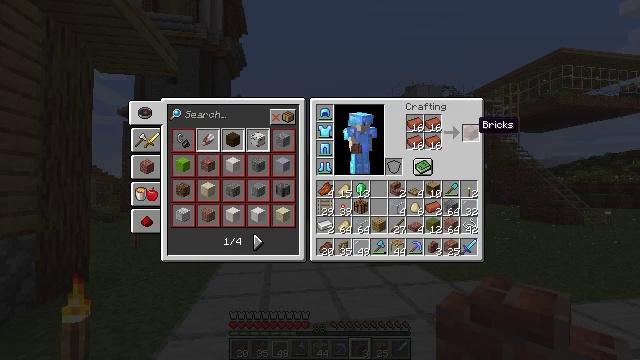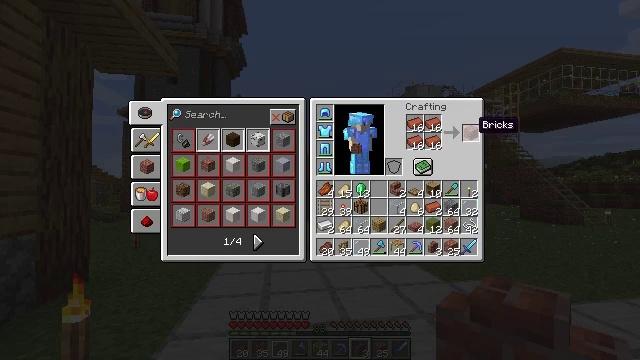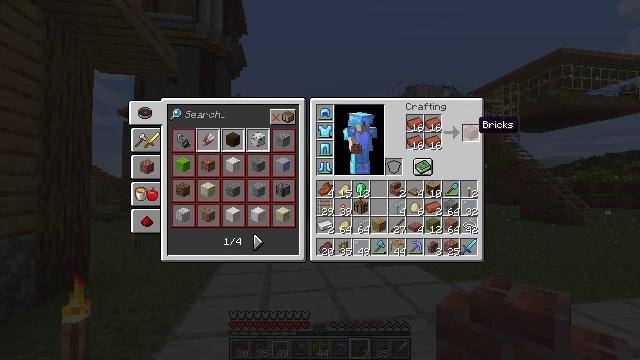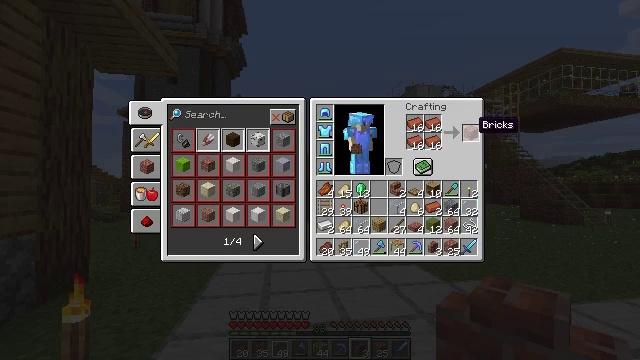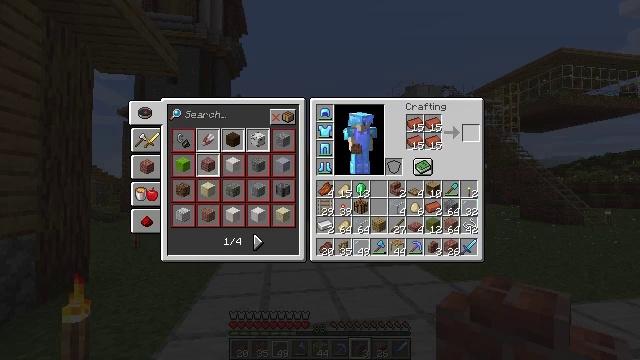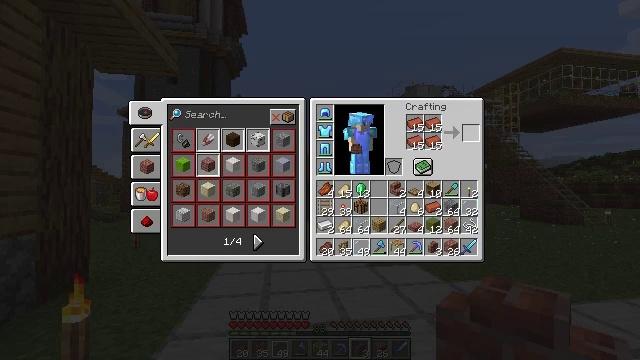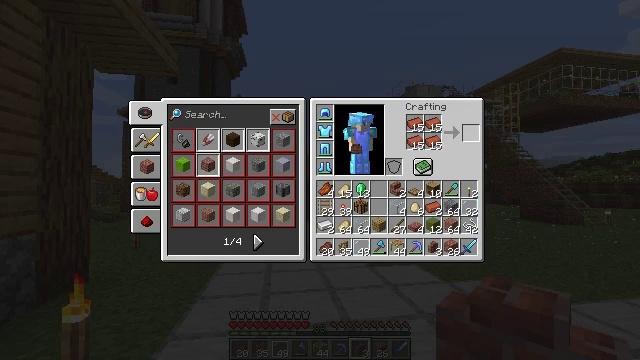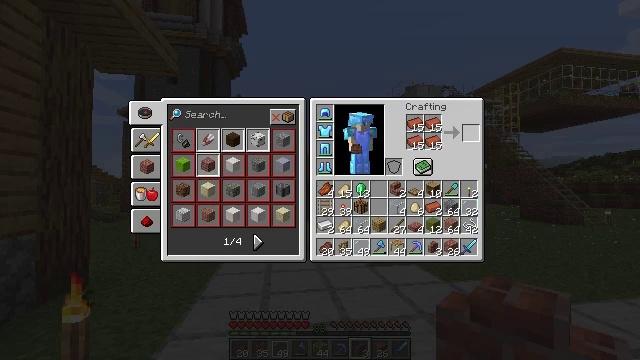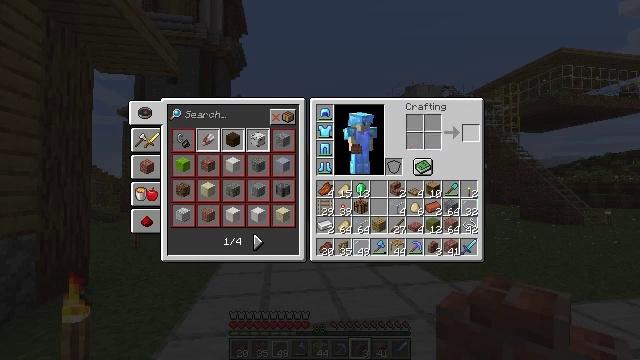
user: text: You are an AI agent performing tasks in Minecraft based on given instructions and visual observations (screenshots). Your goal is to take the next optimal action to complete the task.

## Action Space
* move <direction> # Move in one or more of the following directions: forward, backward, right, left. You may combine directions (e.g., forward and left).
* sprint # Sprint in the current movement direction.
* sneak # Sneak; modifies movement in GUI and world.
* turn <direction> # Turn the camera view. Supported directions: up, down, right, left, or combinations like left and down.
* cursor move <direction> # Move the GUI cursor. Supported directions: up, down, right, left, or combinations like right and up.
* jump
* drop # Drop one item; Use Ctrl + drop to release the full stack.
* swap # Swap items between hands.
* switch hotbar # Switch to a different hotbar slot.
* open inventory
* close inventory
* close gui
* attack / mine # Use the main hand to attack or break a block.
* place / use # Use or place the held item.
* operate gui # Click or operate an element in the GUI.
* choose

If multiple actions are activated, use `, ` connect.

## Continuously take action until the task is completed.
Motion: motion action
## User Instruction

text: Open a furnace and craft bricks.
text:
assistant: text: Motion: sneak
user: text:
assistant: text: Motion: sneak
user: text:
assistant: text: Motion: sneak
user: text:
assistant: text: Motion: sneak, operate gui
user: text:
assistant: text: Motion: sneak, operate gui
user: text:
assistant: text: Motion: sneak, operate gui
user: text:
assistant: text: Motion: sneak
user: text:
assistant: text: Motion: sneak
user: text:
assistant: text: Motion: sneak